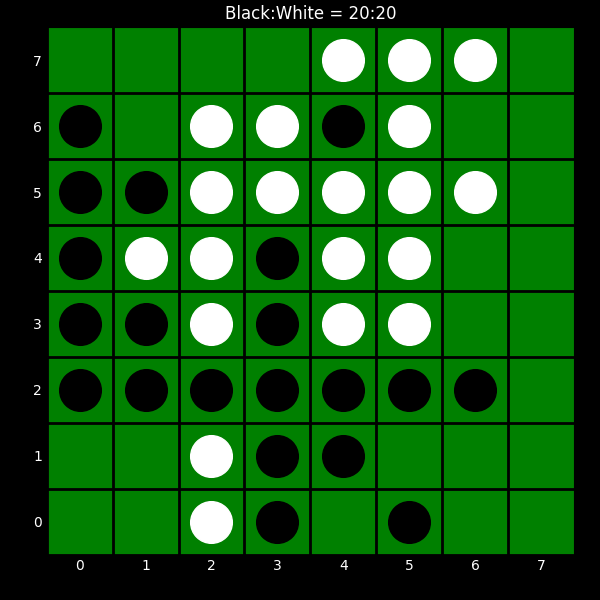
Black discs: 20
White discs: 20